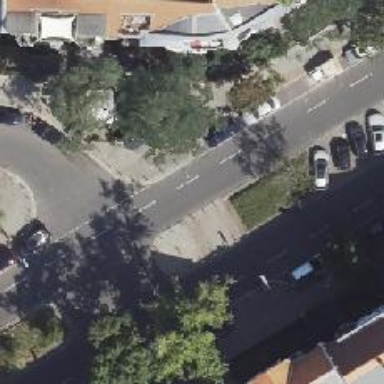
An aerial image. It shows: Unmarked crossing on the road.